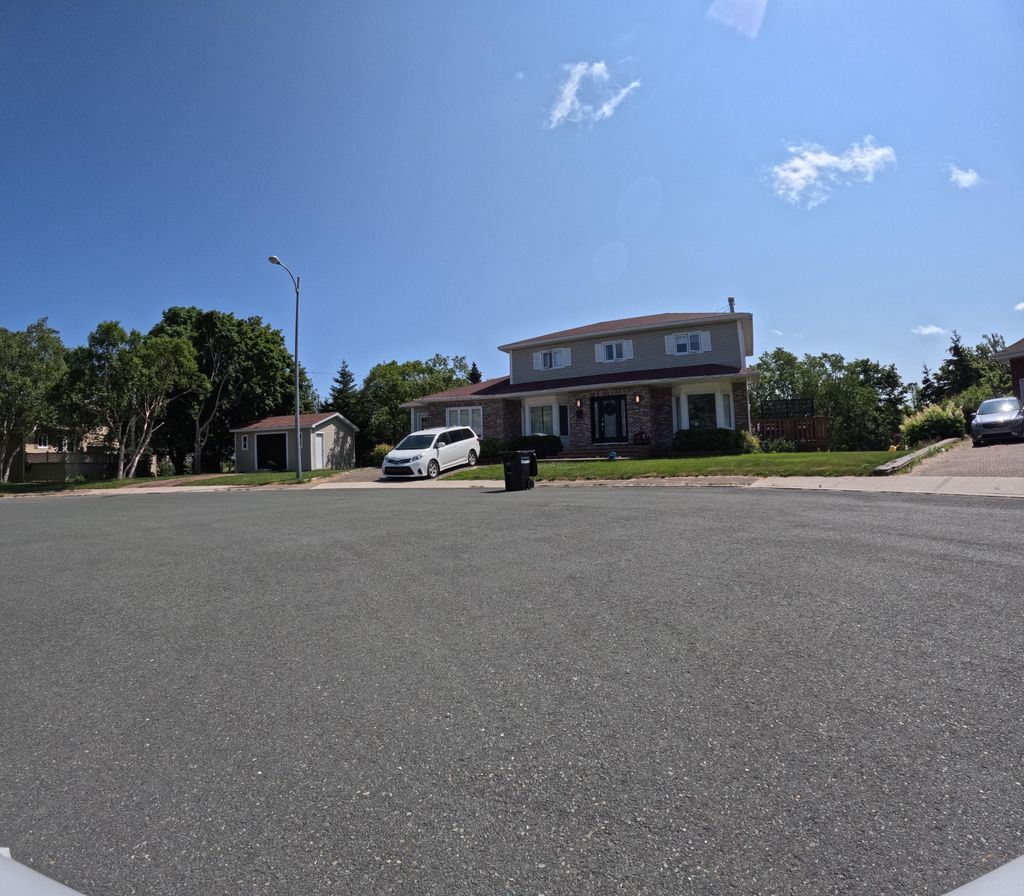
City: st_johns